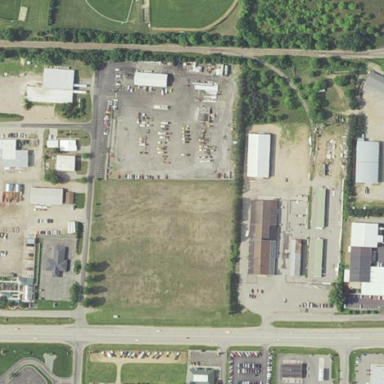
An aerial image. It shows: Industrial area.